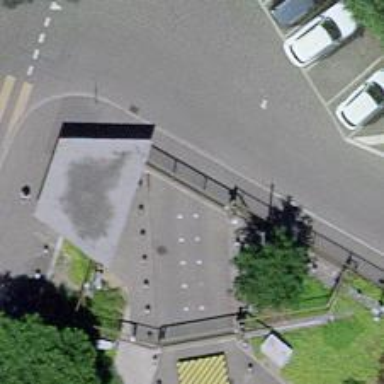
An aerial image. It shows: Lift gate barrier.